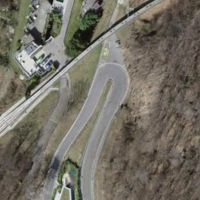
EUNIS habitat code: 44
Species observed at this site:
Iris variegata